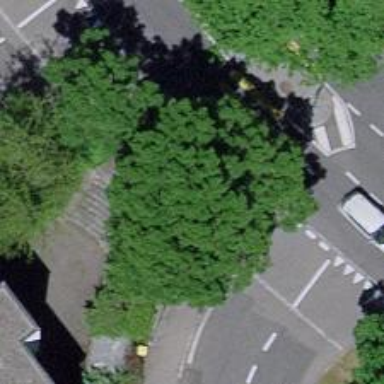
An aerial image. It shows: Avenue lined with trees.